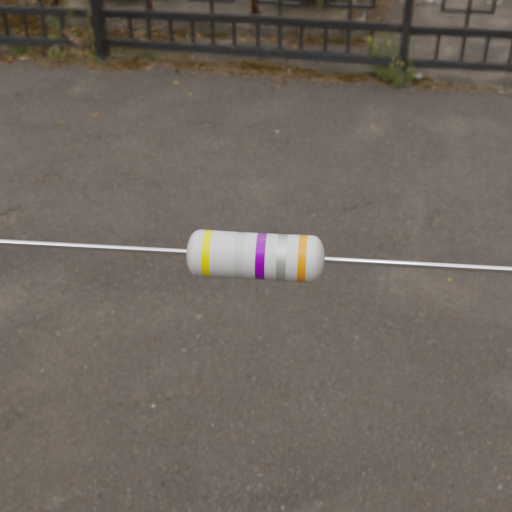
Resistor colour bands (in order): yellow, silver, violet, silver, orange